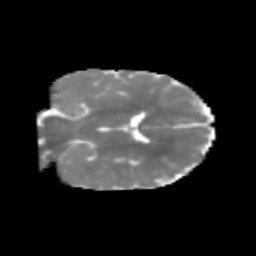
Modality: MD
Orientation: coronal
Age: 7
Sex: male
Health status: healthy